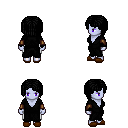
a pixel art fantasy rpg character, female body template, dark elf, purple skin, gray robe, white pants, black pageboy hairstyle, leather bracers, brown slippers, four views (front, back, left, right), 2x2 character sprite sheet, small pixel art, hard edges, no anti-aliasing